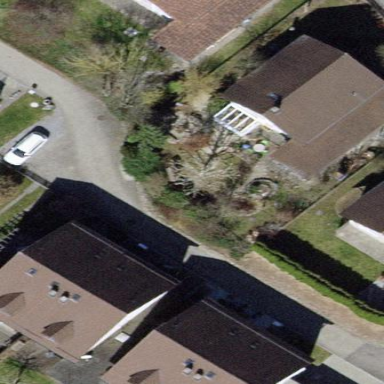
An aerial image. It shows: Gabled roofed house.